You are looking at the envelope spectrum of a bearing's vibration signal. The marked vertical lines are the theoretical fault frequencies for the outer race, inner race, rolling elements, and cage. Diagnose the bearing from this image, choosing from: normal, inner_race, outer_race, ball.
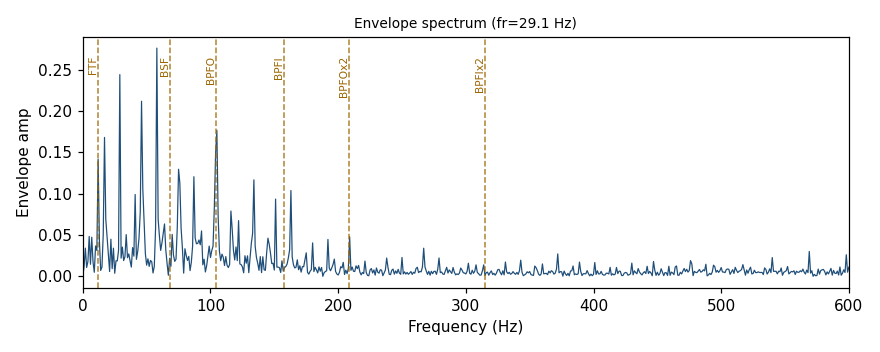
Answer: outer_race